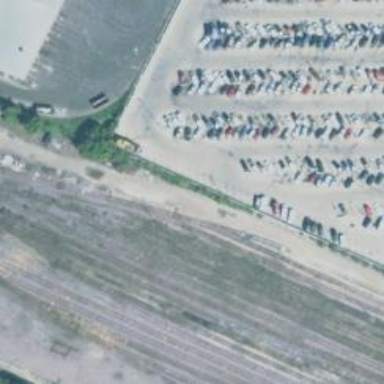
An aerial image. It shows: Railway spur service.